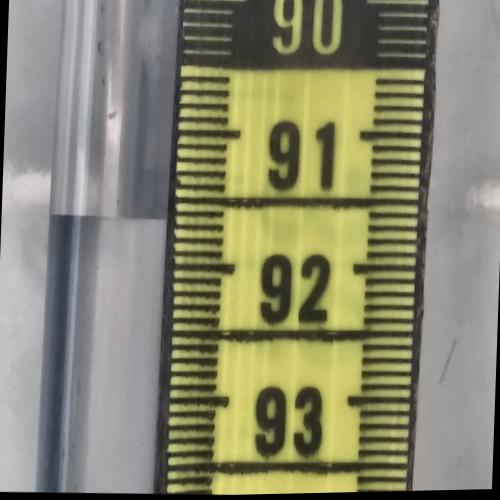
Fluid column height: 91.6 cm